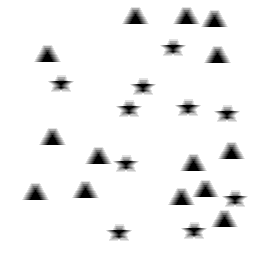
Squares: 0
Triangles: 14
Stars: 10
Total shapes: 24